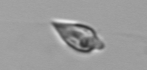
Label: Oxytoxum